Question: What is the reading of this measurement?
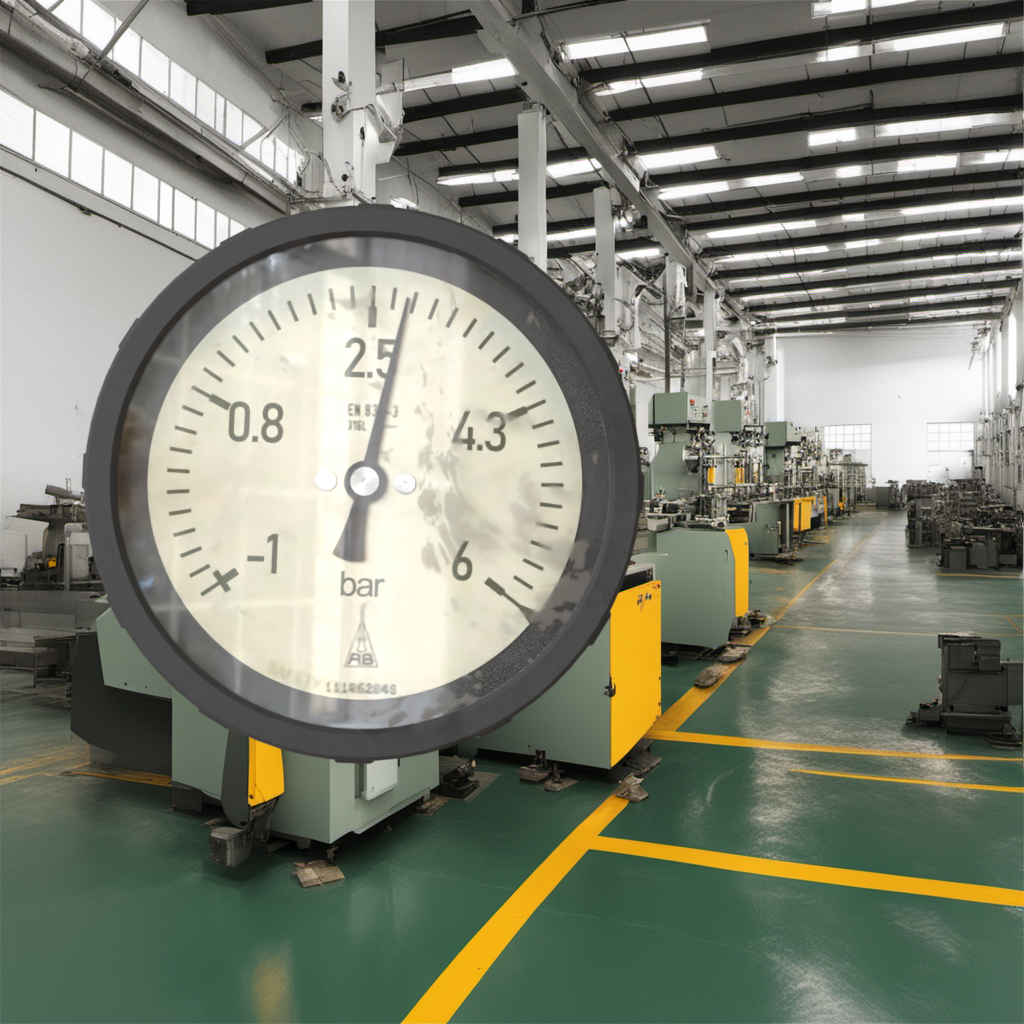
Answer: The result is 2.79
Question: What is the reading range of this measurement?
Answer: The range is from -1 to 6
Question: What is the minimum and maximum reading range of this measurement?
Answer: The minimum value is -1 and the maximum value is 6